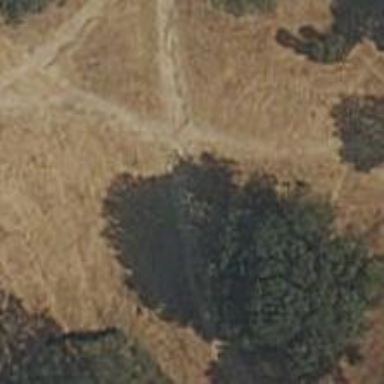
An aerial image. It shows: Dirt path.